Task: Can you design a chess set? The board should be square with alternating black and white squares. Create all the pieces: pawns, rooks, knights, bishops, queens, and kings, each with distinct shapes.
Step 4344:
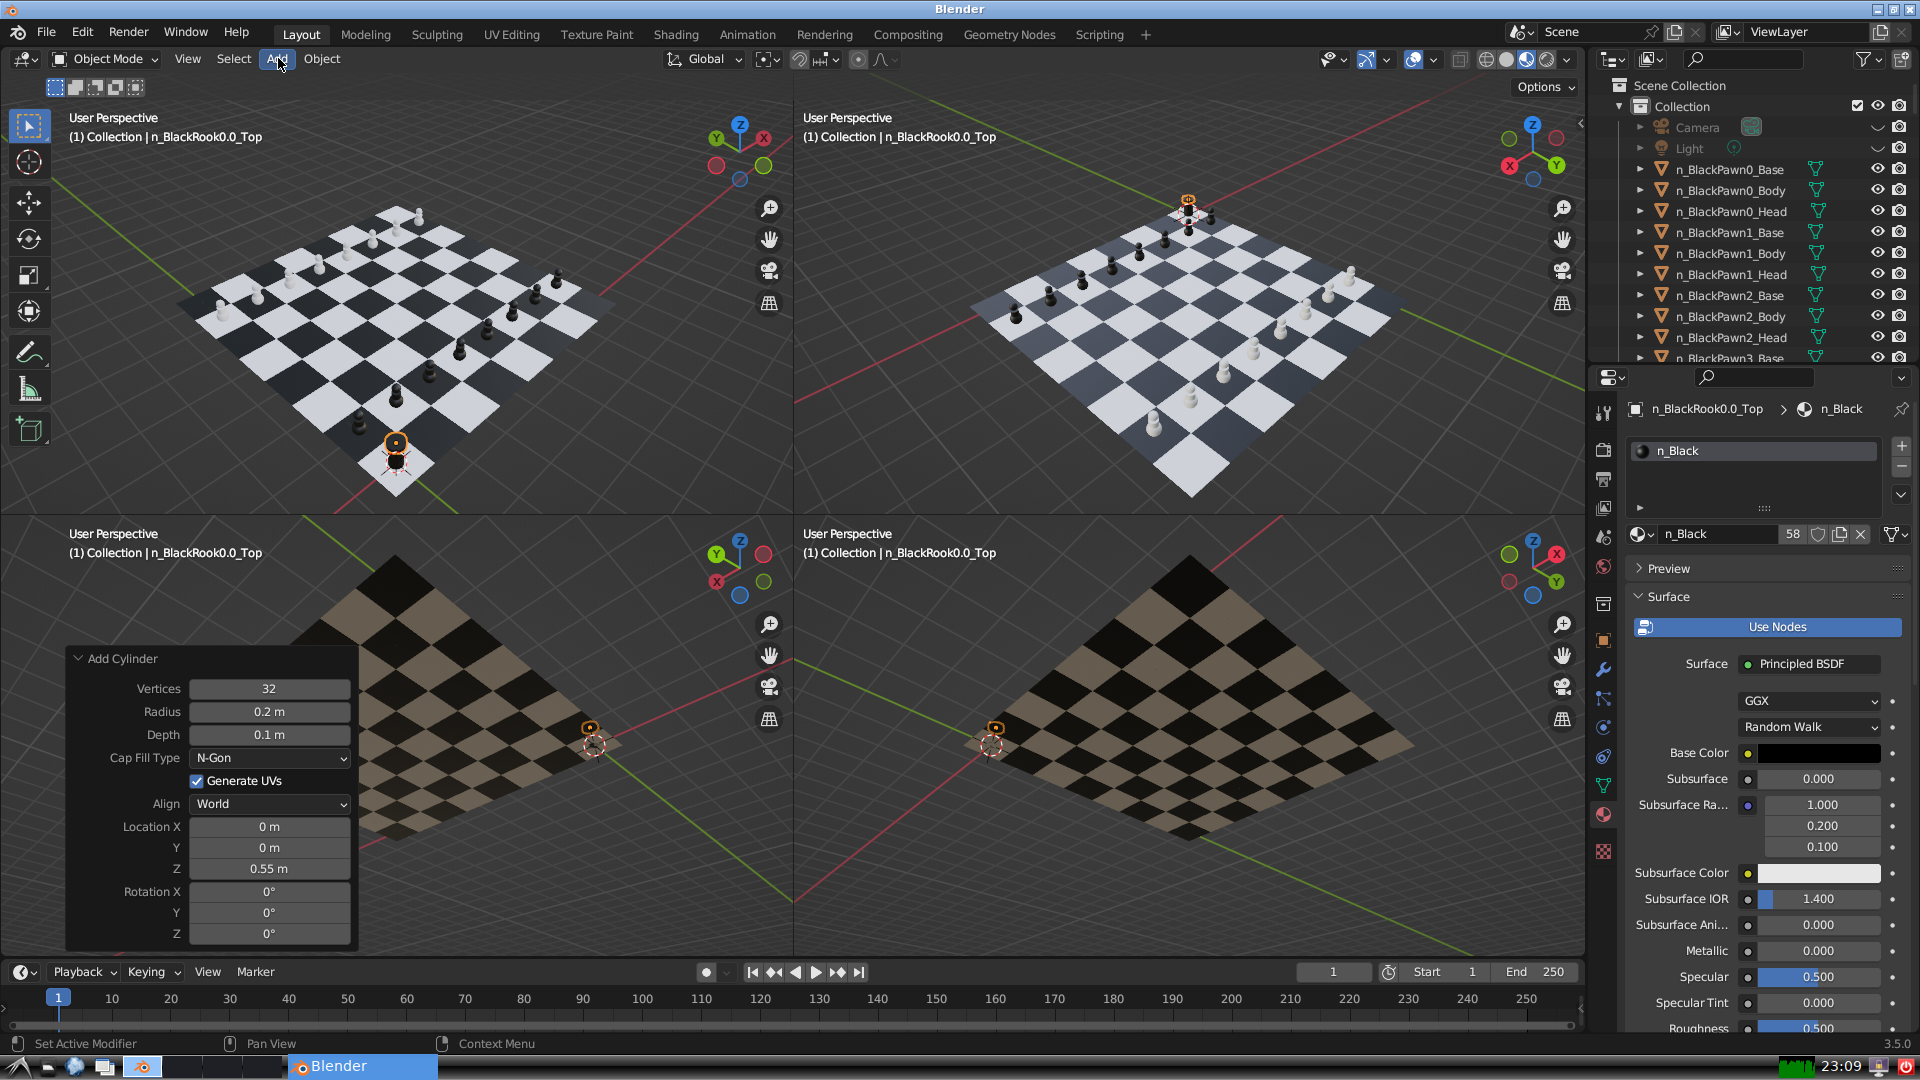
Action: click: no